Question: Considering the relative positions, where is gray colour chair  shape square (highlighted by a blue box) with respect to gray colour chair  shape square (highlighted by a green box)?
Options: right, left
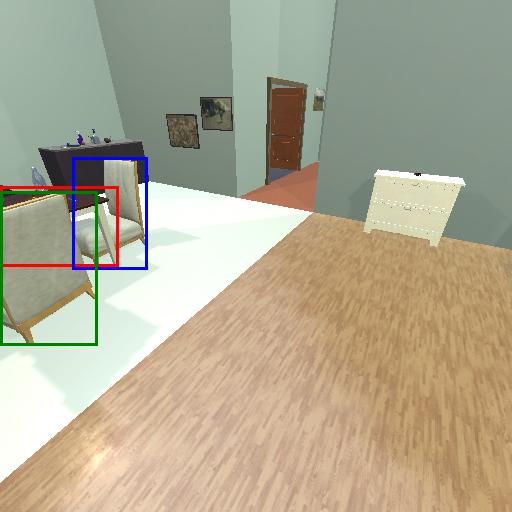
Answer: right